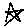
Label: star